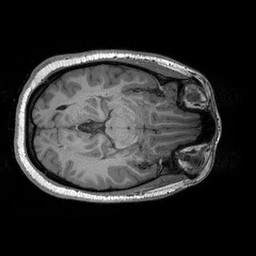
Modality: T1w
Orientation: axial
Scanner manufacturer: siemens
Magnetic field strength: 3 T
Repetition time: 2.3 s
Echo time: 0.00298 s